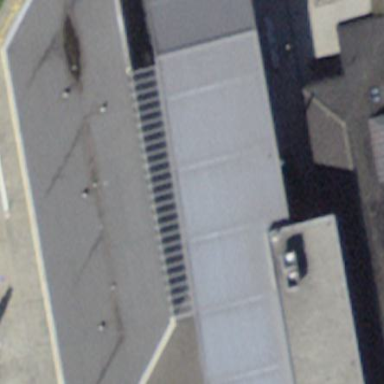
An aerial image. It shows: Fuel station located under roof.